Question: I'm using bootstrap buttons, I would like to stretch the dropdown button in the middle to fill the rest of the toolbar space.

HTML (shortened code):
'''
<div class="gallery-toolbar">
<ul style="padding:0">
<li><a>Back</a></li>
<li id="gallery_title">
<div class="btn-group">
<a class="btn btn-default"><?php echo $gallery->title ?></a>
<a class="btn btn-default dropdown-toggle" data-toggle="dropdown"><span class="caret"></span></a>
<ul class="dropdown-menu">some php</ul>
</div></li>
<li><a>Slideshow</a></li>
'''
css:
'''
.gallery-toolbar li { list-style:none; display: inline }
.gallery-toolbar li:last-child { float:right }
#gallery-title { ?? }
'''
I have tried the class "btn-group-jastified" but it didn't work at all.
any ideas?
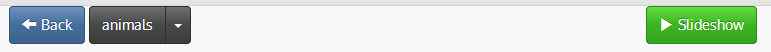
Answer: Have you tried 'btn-block'?
'''
<a class="btn btn-default btn-block"></a>
'''
And try 'width:100%' on
'''
<div class="btn-group" style="width:100%">
'''